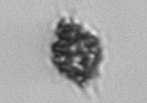
Label: Dictyocha